Question: Within an web form I have a some input fields
'''
<div id="search1">
<div class="forminput">
Label 1<br />
<input type="text" name="Field1" value="" size="20" />
</div>
<div class="forminput">
Label 2<br />
<input type="text" name="Field2" value="" size="20" />
</div>
</div>
'''
As focus is lost on the control the value entered needs to be returned to an asp.net textbox control. I have been able to pass the values to a div layer or standard html element using the following code:
'''
function fieldUpdate() {
var currentValue = $(this).val();
var field = $(this).attr("name");
if (currentValue != "") {
$("#results").append(field + ":" + currentValue + "+");
}
}
$(function () {
$("#search1 :input[type=text]").focusout(fieldUpdate);
});
'''
However this does not seem to work with an asp.net server side control.
The objective of this question is to provision the values entered into standard html input fields into an asp:textbox control
'''
<asp:TextBox ID="results2" Text="" Width="400" runat="server" />
'''
Below is a screenshot of how the current solution works. At the top you see teh input fields as a user enters a value and tabs out of each field this value is added to a Div layer labeled results. What I want to do is instead of adding the fieldname and value to a DIV element I want them to instead be added to a asp:textbox control.

It is preferred to have this code stored within an external js file vs within the aspx page.
Can anyone provide any suggestions on how to accomplish this?
thanks in advance
Thanks to James for helping me work though this. Below is the jQuery code as used in the current implementation.
'''
function fieldUpdate() {
var currentValue = $(this).val();
var field = $(this).attr("name");
var txt = $("#<%=results2.ClientID%>");
if (currentValue != "") {
$("#results").append(field + ":" + currentValue + "+");
if (txt) {
txt.val(txt.val() + field + ":" + $(this).val() + "+");
}
}
}
$(function () {
//only evaluate input text field
$("#search1 :input[type=text]").focusout(fieldUpdate);
'''
This will now allow an asp:textbox to be populated with the input field name and value.
Example Field1:foo+Field2:somevalue2+Field3:somevalue3 ...
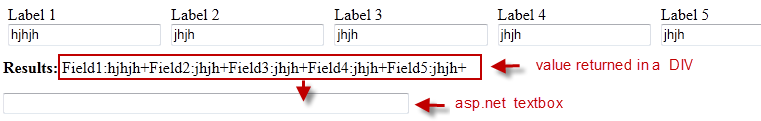
Answer: Those are not ASP.NET TextBox controls; they're HTML text inputs. To answer your question though, you would do this:
'''
<script type="text/javascript">
$(function(){
$("#input1").val("Hello world");
});
</script>
<input type="text" id="input1" />
'''
I noticed that you're setting the name instead of the ID in your example. I would use ID if you have a choice, but you can find an element by name like this:
'''
$("input[name='Field1']").val("Hello world");
'''
If you use an actual ASP.NET TextBox control, the solution will be a little different:
'''
<script type="text/javascript">
$(function(){
$("#<%=TextBox1.ClientID%>").val("Hello world");
});
</script>
<asp:TextBox ID="TextBox1" runat="server" />
'''
If you want to get all of the text inputs in the 'search1' div, you can do this:
'''
$(".forminput input[type='text']").val("Hello world!");
'''
Here's a jsFiddle for the above example: <URL>
Per your comment, here is how you can copy a value from one input to another on 'blur':
'''
$(".forminput input[type='text']").blur(function(){
var txt = $("#<%=TextBox1.ClientID%>");
if (txt){
txt.val(txt.val() + $(this).val());
}
});
'''